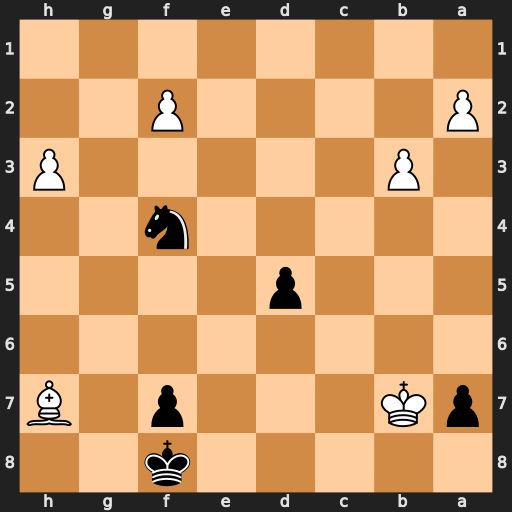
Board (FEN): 5k2/pK3p1B/8/3p4/5n2/1P5P/P4P2/8
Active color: b
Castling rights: -
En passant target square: -
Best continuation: Ng6 Kxa7 d4 Bxg6 fxg6